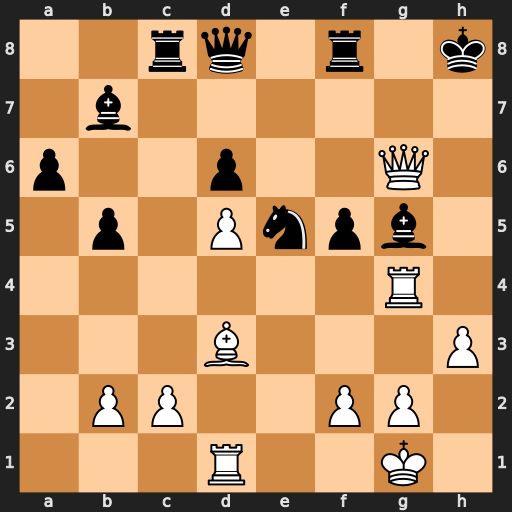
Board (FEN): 2rq1r1k/1b6/p2p2Q1/1p1Pnpb1/6R1/3B3P/1PP2PP1/3R2K1
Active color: w
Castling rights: -
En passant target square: -
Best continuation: Qh5+ Kg7 Rxg5+ Qxg5 Qxg5+